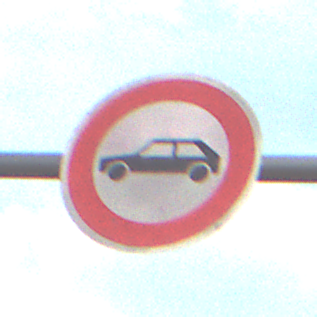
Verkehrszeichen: VerbotPersonenkraftwagen
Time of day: SunriseSunset
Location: Outdoor (Nature)
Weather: PartlyCloudy
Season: NotSpecified
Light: Natural